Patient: sex F, age 83
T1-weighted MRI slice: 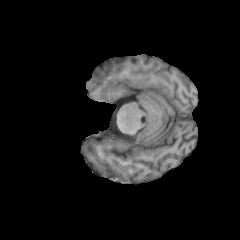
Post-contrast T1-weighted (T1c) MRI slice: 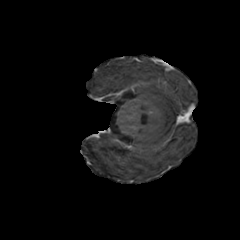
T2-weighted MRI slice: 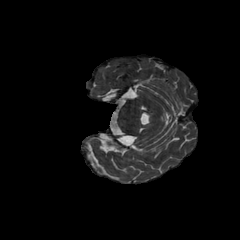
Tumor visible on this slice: no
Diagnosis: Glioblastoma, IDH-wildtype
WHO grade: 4